Question: Is there any workaround for IE which makes me able to use 'border-image'? I'm developing a site and it's working properly in every browser but IE. I need to mimic these bars
I could use the <URL>. In case there's no workaround for this, how would be the best way for doing this?
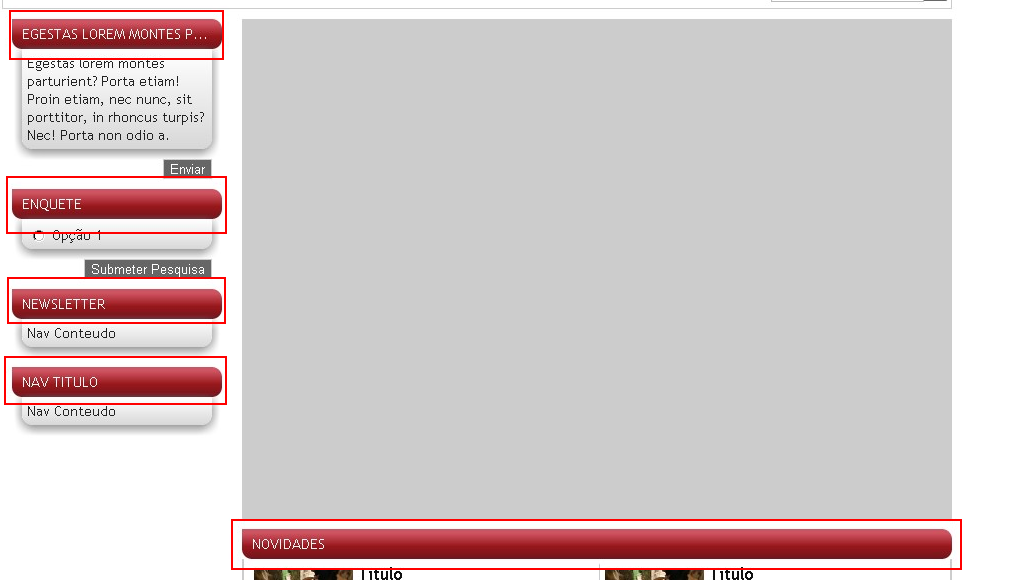
Answer: The '.png' files are unnecessary. Just use CSS3 pie: <URL>
Get rid of the proprietary IE filter entirely, and use (heh, the proprietary) '-pie-background:linear-gradient(values)' instead.
Works harmoniously with individually rounded corners: 'border-radius: 0 5px 5px 5px'
In that case, the top-left corner would be no border-radius, and the other corners (clockwise) would be at 5px each.
Then use 'behavior:url(path_to/pie.htc);' in the same style.
Remember also that the path_to is relative to the document being viewed, not the CSS file that calls it. Make sure to check that if it doesn't work right off the bat.
I've tested this plenty of times and it works like a charm.
If sometimes your styling appears and vanishes, try giving your element a 'position:relative' and a specified 'z-index'. The way CSS3 PIE works, it plays with the z-index and can make your styled gradients (and rounded corners, etc.) appear underneath the background if not specified, particularly if you use negative margins or something odd like that.